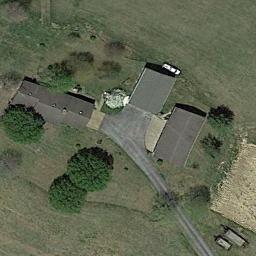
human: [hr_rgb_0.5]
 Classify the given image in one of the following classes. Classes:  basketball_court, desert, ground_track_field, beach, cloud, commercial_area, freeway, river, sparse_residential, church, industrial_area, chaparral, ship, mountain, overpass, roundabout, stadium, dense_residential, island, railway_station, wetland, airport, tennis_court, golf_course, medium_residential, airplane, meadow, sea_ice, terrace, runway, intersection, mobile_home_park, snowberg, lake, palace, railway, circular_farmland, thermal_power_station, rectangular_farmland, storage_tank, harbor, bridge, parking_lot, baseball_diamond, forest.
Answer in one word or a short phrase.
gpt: sparse_residential